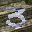
Label: 3